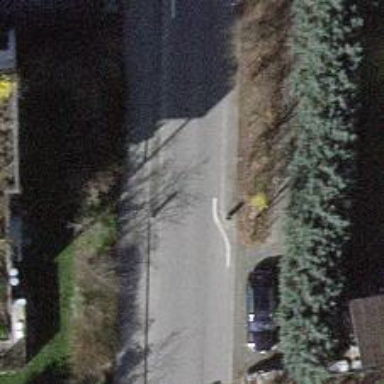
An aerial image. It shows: Bus stop equipped with public transport stop position.